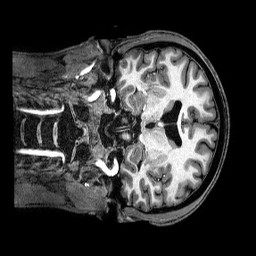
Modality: T1w
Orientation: coronal
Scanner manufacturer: philips
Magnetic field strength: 3 T
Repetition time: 2.5 s
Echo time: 0.0057 s